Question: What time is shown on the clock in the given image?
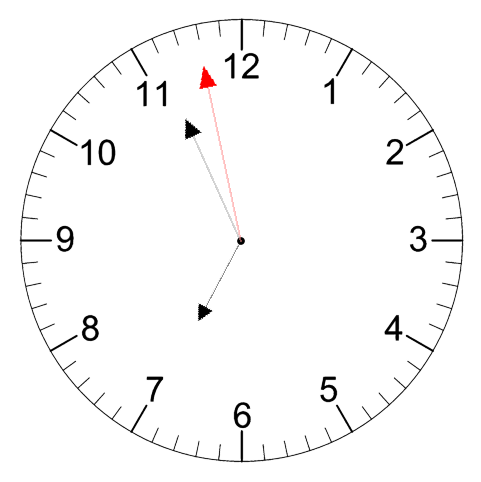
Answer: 06:55:58